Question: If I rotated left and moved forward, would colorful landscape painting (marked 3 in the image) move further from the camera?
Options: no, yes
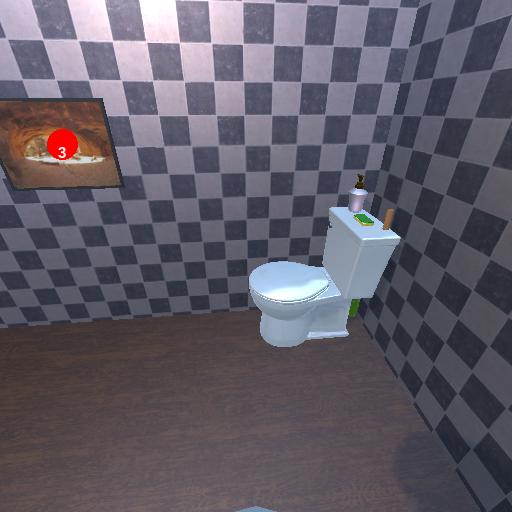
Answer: no